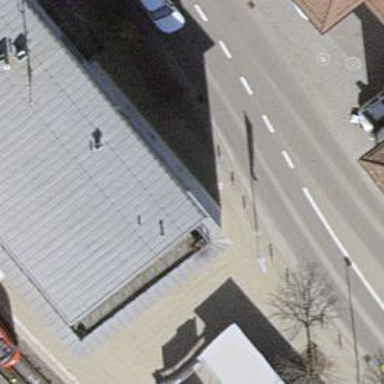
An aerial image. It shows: Police facility.